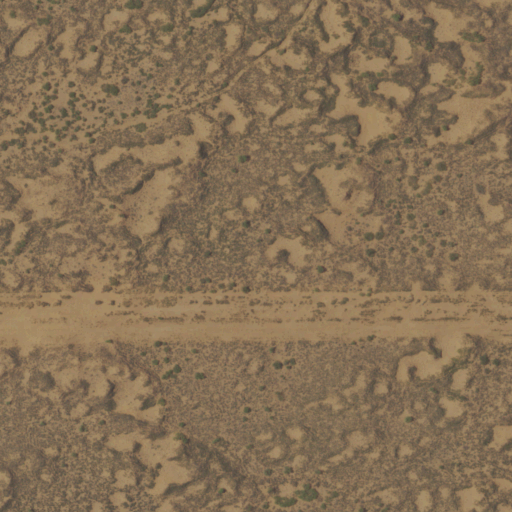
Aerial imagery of mountain in New Mexico named Centinela Mound containing only shrub